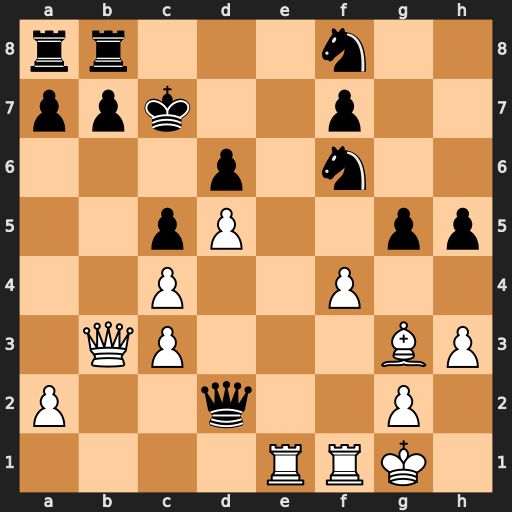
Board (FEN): rr3n2/ppk2p2/3p1n2/2pP2pp/2P2P2/1QP3BP/P2q2P1/4RRK1
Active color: w
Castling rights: -
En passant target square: -
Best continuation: Re7+ N6d7 Rd1 Qxd1+ Qxd1